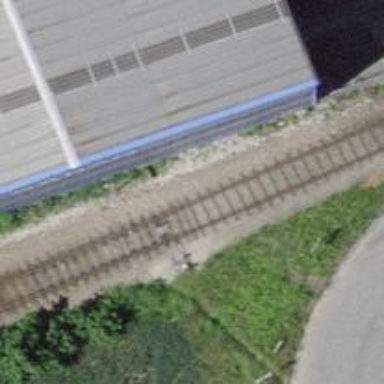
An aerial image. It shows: Railway switch.